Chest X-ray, PA view. Patient: 52 years old, sex M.
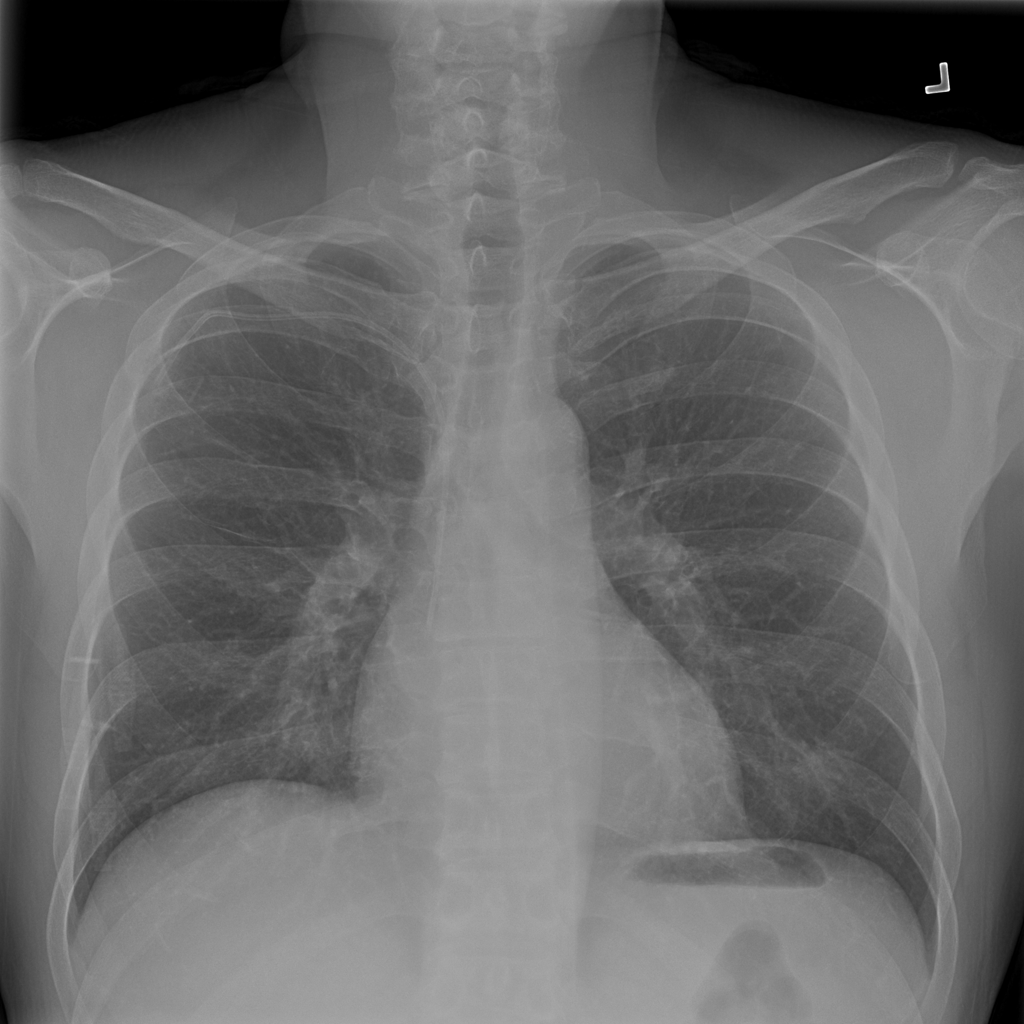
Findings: No Finding